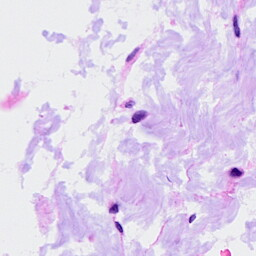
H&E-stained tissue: Ovarian